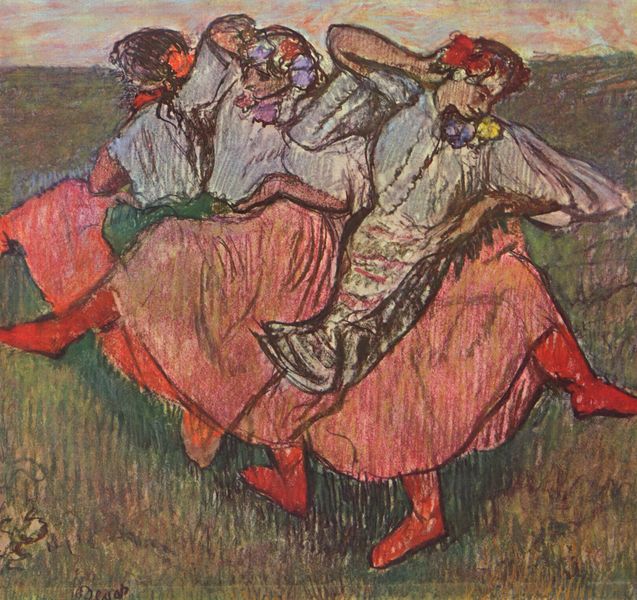
Titel: Drei russische Tänzerinnen
Künstler: Edgar Degas
Standort: Stockholm
Institution: Nationalmuseum
Schlagwörter: blau, fuß, gruppe, himmel, schatten, weiß, frauen, gelb, grün, landschaft, menschen, mädchen, ocker, bewegung, blume, blumen, bunt, damen, degas, femmes, frau, grau, hintergrund, jahrhundertwende, kleid, kleider, kreide, licht, orange, pastell, schwarz, skizze, zeichnung, blüte, blüten, gras, rasen, rot, tuch, wiese, beige, expressionismus, rock, symbolismus, tanz, arm, arme, bluse, falten, kleidung, mensch, signatur, feld, gräser, horizont, natur, weide, land, haare, tücher, drei, tanzen, tänzerin, tänzerinnen, bauern, landleben, beine, schürze, bein, füße, umrisse, röcke, schuhe, blusen, bäuerinnen, russland, schürzen, farben, farbe, lila, violett, linien, flattern, kopftuch, gestreift, streifen, rüschen, freude, lachen, froh, blanc, stiefel, kranz, stift, tracht, zigeunerin, jupe, rouge, blumenkranz, trachten, fröhlich, kränze, geln, reigen, fleurs, fleur, tänzer, robe, drei frauen, fröhlichkeit, tradition, brauch, volkstum, glücklich, lächen, coloriert, kringel, ringelreihen, stifel, folklore, farbstift, geand, crayon, ungarn, jambes, ronde, danse, polen, mains, tanzend, tant, danseuses, tablier, unganr, hoch das bein, roiuge, toulouse lautrec, uniformität, temperament, tanzszene, stiffel, tanzu, sitefek, tetes, ffau, kokpftuch, rot tanz, bottes rouges